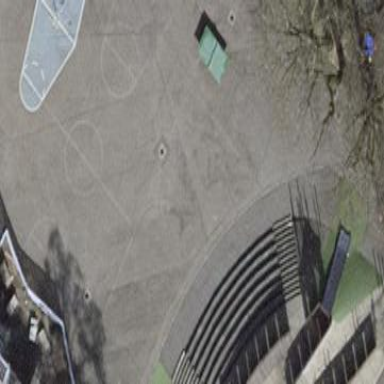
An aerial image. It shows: Basketball court on pitch.